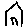
Label: house